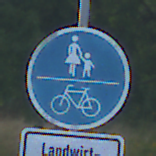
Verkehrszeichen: GemeinsamerGehUndRadweg
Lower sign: BesondereFahrzeugeUndTransportgueter6
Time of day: MorningAfternoon
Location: Outdoor (Nature)
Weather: PartlyCloudy
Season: NotSpecified
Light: Natural